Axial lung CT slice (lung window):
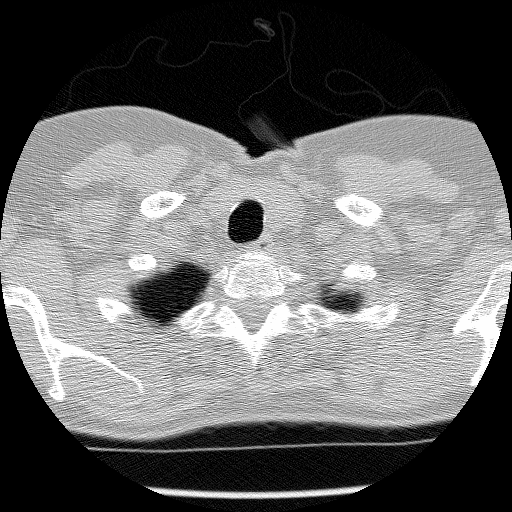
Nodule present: no